Interaction volume radius: 5 \u00c5
Interaction volume height: 10 \u00c5
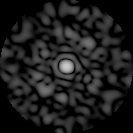
Disorder parameter: 0.9003